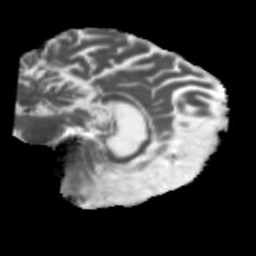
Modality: MD
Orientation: sagittal
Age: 68
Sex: male
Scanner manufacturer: siemens
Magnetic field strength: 3 T
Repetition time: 5.47 s
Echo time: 0.0854 s